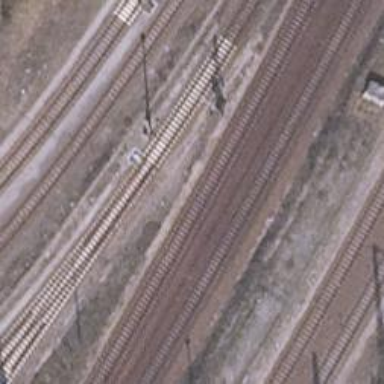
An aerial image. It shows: Railway signal.